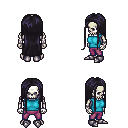
a pixel art fantasy rpg character, male body template, skeleton, teal sleeveless shirt, magenta pants, raven extra-long hairstyle, metal boots, four views (front, back, left, right), 2x2 character sprite sheet, small pixel art, hard edges, no anti-aliasing